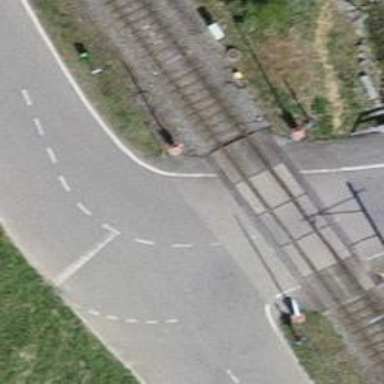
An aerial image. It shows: Railway crossing.